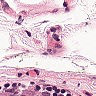
Metastatic tissue present: no